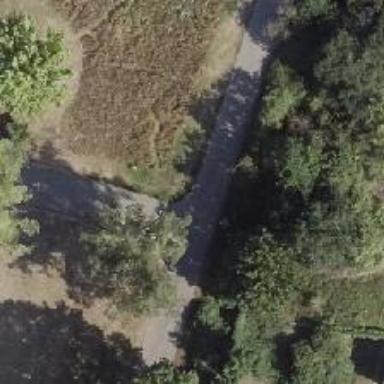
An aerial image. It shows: Compacted footway.